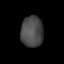
Tissue: lung
Cell type: T cells
Senescence score: 0.121
Nuclear area (px): 675
Mean DAPI intensity: 73.827